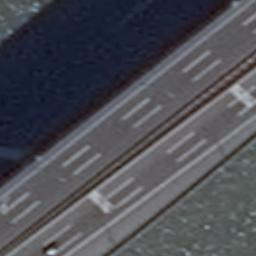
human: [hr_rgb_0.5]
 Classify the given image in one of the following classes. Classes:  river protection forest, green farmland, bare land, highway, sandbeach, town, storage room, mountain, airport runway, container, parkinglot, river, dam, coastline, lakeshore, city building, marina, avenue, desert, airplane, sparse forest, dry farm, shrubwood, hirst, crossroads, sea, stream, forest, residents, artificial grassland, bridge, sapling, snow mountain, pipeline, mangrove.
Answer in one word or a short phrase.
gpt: bridge